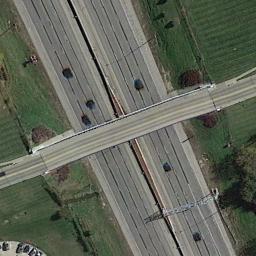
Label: overpass